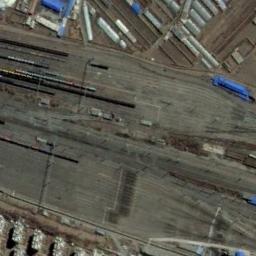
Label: railway